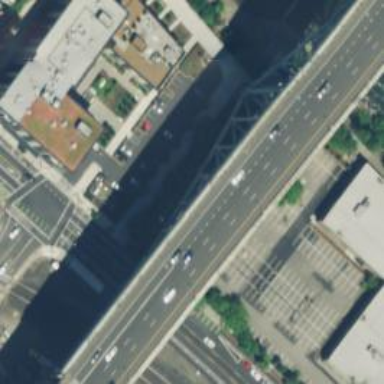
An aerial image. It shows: Arch bridge on motorway.